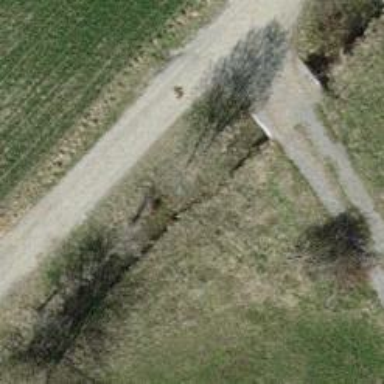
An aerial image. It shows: Culvert tunnel.